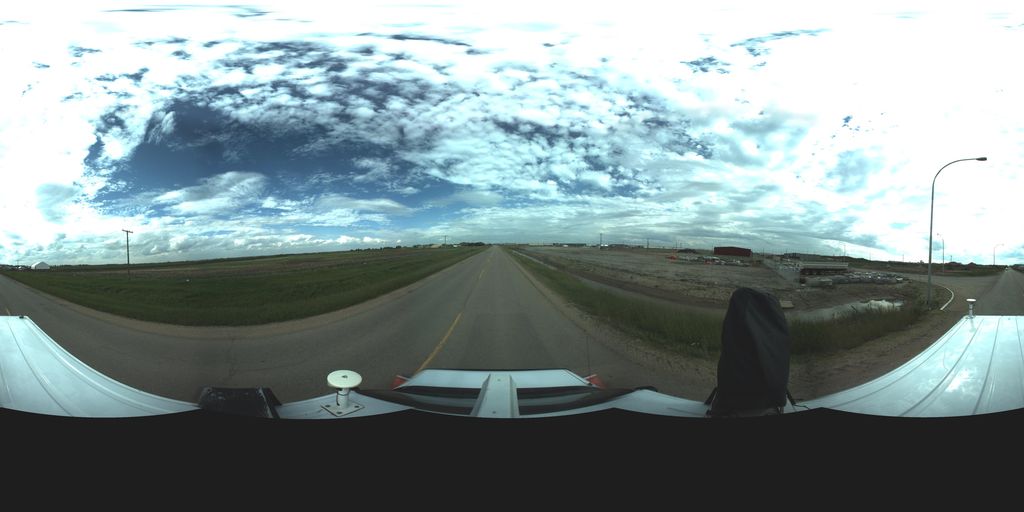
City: saskatoon